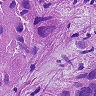
Metastatic tissue present: yes